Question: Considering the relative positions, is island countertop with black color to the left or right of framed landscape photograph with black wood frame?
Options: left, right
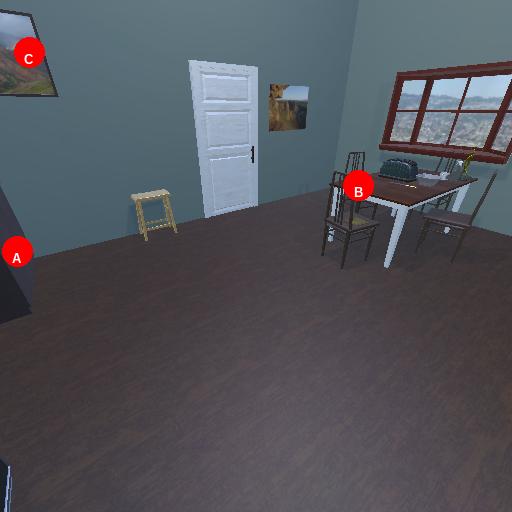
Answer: left